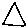
Label: triangle